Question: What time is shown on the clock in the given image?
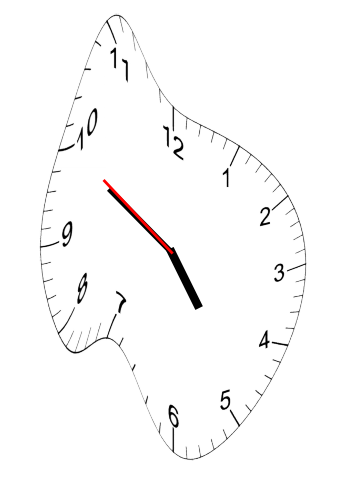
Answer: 04:49:50